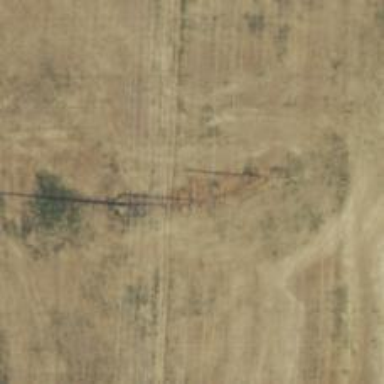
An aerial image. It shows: H-frame power tower with distinctive design.